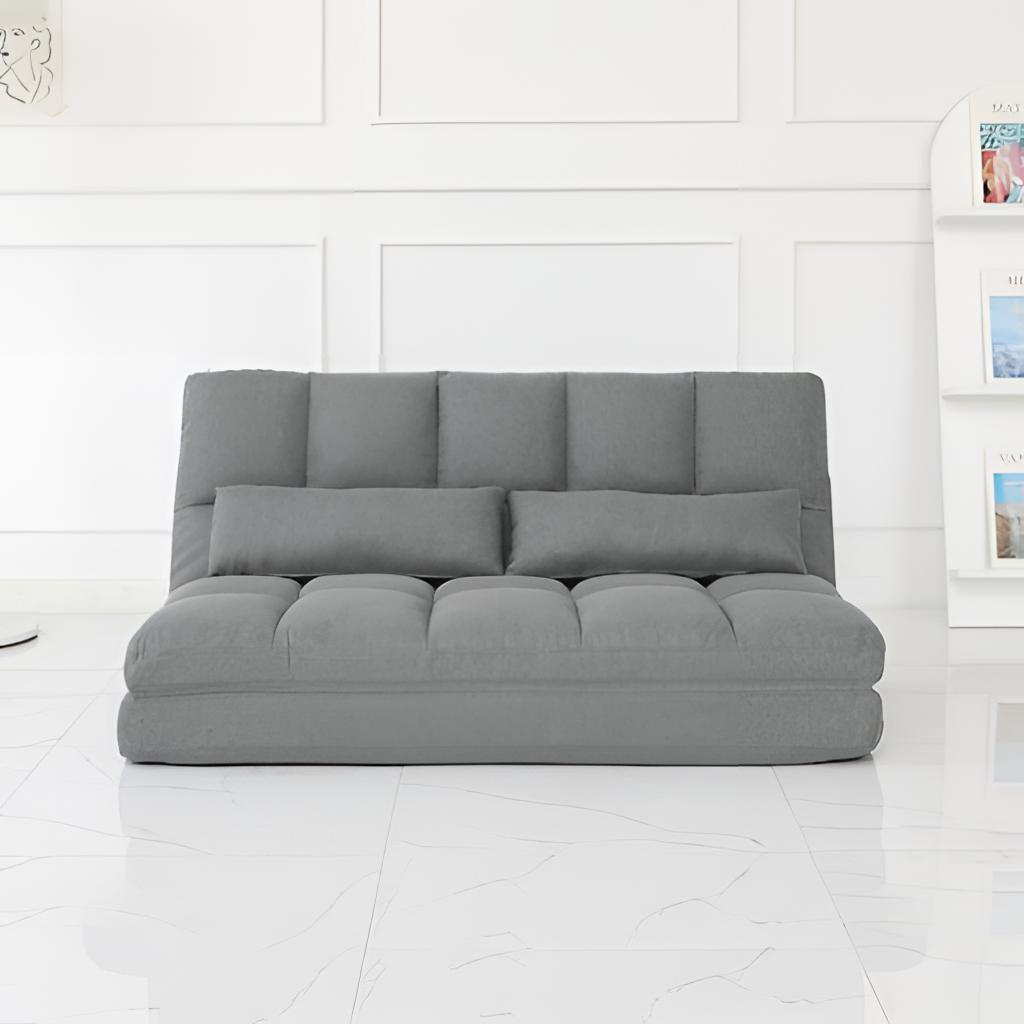
fabric sofa, living room, minimalist, white tile flooring, with large square pattern, white panel wallpaper, with solid pattern